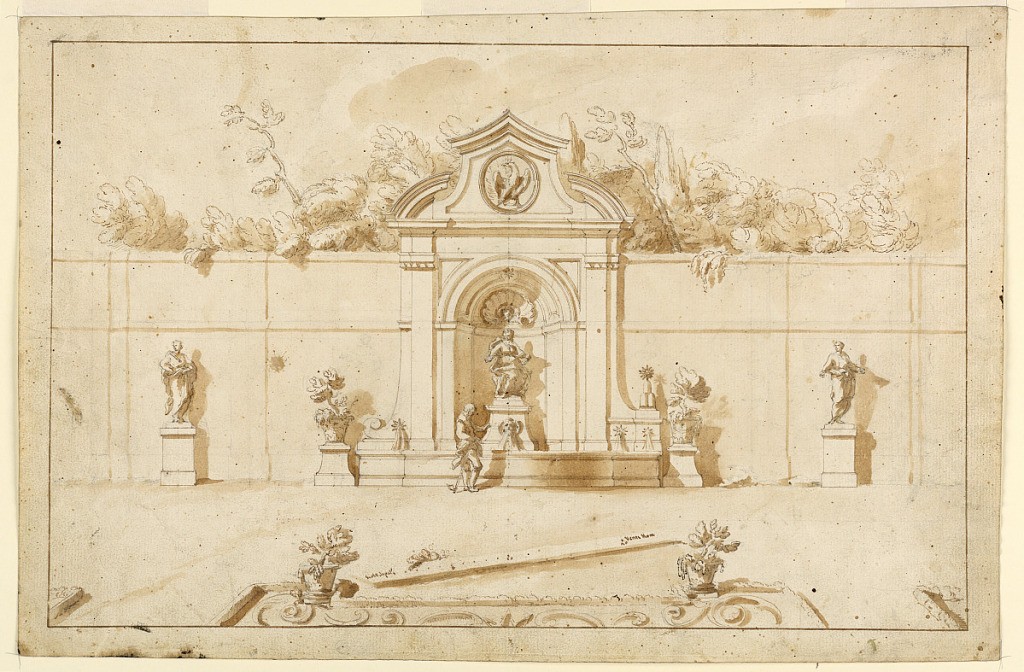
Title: Garden Wall
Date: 1725–50
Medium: Pen and brown ink, brown wash, black chalk, ruled border in pen and brown on white laid paper
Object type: Drawing
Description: Scale: in pen and brown ink, on garden path: scala di pal.